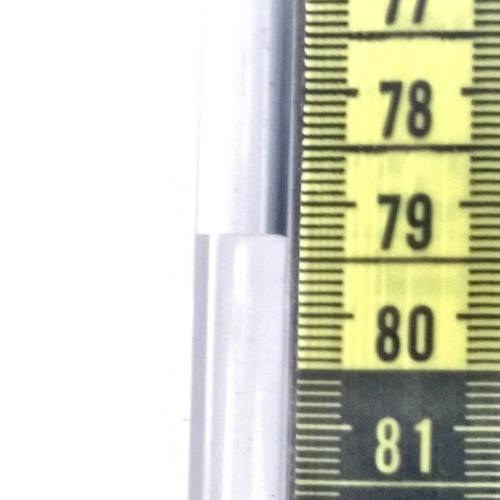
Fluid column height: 79.3 cm